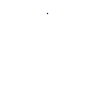
Particle: kaon